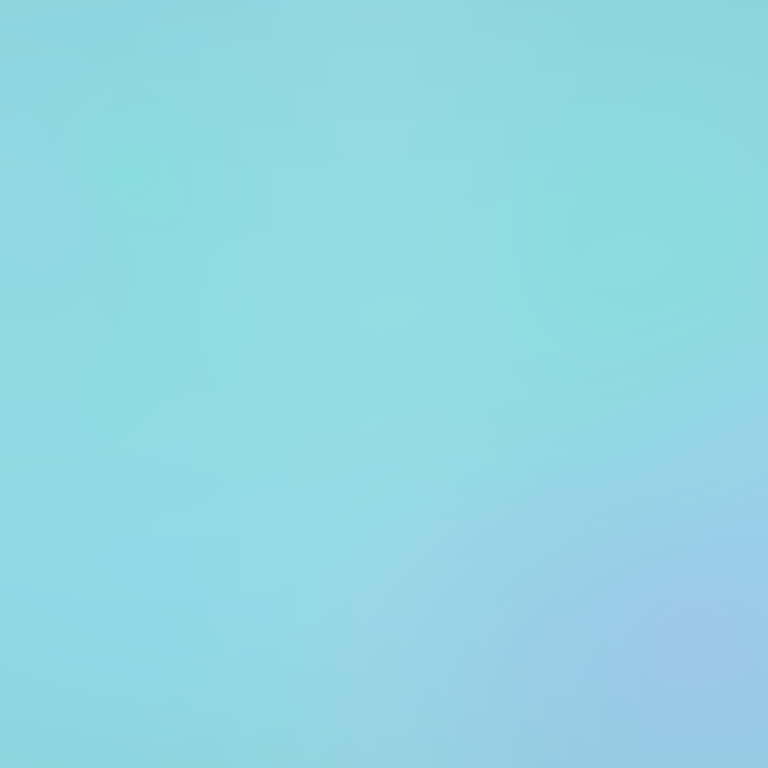
Abstract light effect, smooth gradient from soft teal to light blue, calm atmosphere, diffuse light, no room, no furniture, no objects.